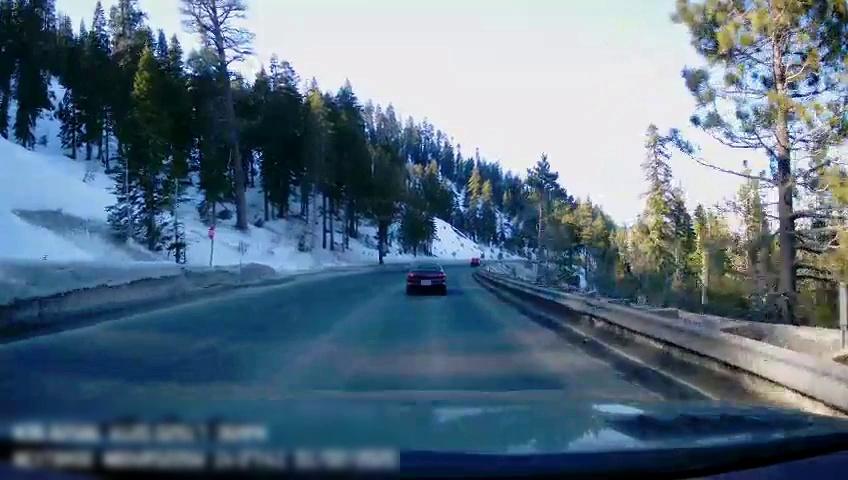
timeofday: Day
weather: Sunny
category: Drivable Space
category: Vehicles | SUV
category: Vehicles | Car
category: Lanes | Opposite Lane
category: Lanes | Opposite Lane
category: Lanes | Current Lane